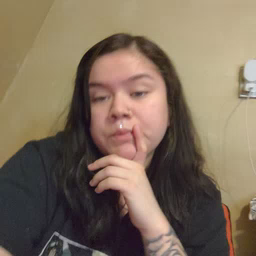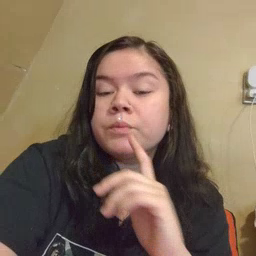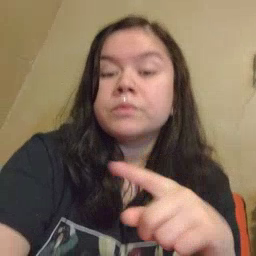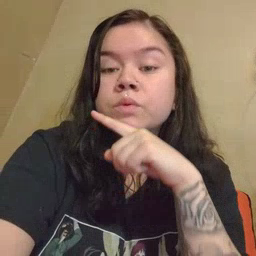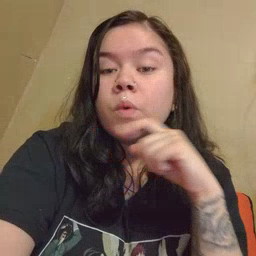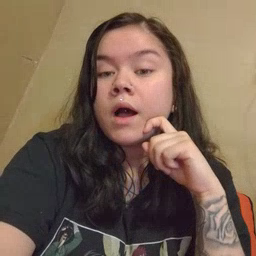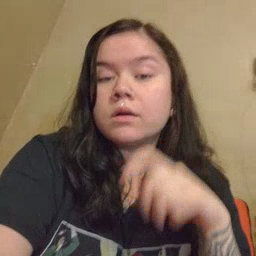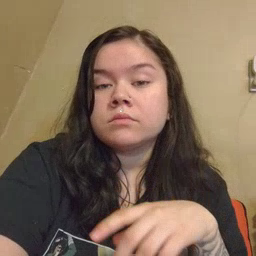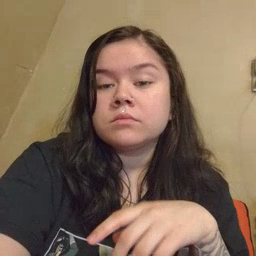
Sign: dry